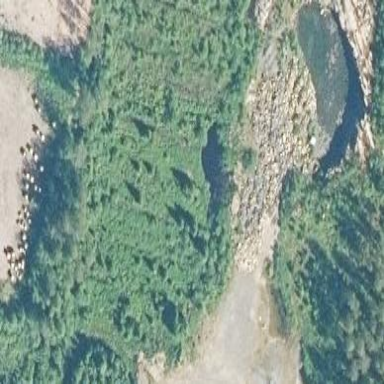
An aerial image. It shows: Quarry with gravel as the main resource.